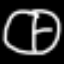
Label: clock